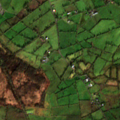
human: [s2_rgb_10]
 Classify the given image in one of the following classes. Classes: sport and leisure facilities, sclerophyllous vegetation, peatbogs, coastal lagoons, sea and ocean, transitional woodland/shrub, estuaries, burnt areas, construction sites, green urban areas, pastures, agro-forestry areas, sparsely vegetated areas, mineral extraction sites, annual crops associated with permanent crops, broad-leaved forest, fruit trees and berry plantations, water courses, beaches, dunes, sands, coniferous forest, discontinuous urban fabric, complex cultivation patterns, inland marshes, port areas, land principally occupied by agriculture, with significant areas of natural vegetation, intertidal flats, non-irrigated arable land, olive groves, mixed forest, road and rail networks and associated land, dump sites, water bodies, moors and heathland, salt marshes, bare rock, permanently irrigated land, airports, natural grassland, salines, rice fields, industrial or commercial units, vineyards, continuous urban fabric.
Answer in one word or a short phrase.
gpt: pastures, transitional woodland/shrub